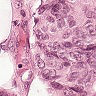
Metastatic tissue present: yes